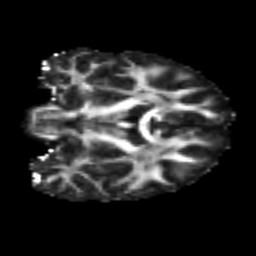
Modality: FA
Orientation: coronal
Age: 21
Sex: female
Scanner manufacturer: siemens
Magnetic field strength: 3 T
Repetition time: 2.3 s
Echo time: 0.085 s